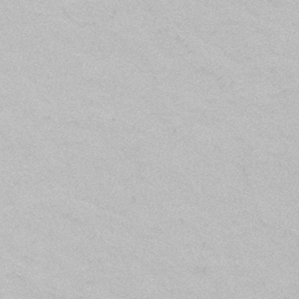
Label: frost